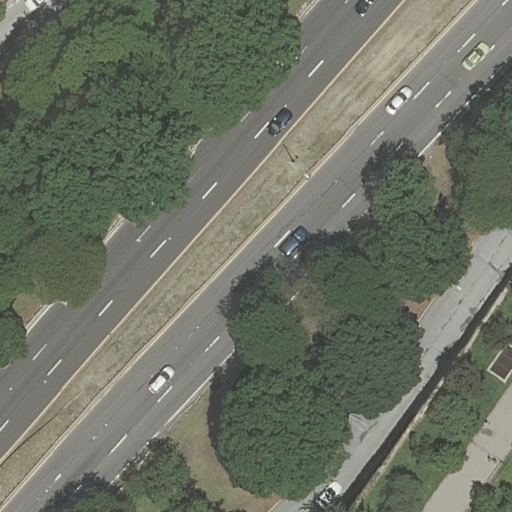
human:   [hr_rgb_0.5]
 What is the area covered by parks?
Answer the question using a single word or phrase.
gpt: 14251m2

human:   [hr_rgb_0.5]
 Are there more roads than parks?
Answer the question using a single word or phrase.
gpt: yes

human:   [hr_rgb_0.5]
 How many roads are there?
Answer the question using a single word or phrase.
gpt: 5

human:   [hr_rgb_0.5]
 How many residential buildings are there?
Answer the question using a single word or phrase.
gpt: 0

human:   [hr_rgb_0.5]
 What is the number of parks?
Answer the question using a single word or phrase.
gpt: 2

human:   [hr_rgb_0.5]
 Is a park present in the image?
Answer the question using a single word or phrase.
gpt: yes

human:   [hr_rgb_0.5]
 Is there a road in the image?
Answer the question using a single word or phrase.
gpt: yes

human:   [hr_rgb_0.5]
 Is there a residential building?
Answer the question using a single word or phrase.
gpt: no

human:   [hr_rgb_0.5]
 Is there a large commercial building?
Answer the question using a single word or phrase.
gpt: no

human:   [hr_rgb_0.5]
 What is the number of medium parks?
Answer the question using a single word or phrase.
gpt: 0

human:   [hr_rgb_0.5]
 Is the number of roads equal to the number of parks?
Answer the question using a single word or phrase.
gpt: no

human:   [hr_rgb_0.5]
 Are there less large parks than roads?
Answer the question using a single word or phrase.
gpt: yes

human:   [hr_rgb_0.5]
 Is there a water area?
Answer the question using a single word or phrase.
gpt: no

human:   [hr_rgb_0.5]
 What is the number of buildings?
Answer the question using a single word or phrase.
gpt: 0

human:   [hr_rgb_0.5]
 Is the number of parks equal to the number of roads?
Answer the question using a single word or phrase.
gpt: no

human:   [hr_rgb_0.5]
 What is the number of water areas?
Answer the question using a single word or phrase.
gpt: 0

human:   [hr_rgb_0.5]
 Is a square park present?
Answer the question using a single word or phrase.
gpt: no

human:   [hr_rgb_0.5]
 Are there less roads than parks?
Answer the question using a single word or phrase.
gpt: no

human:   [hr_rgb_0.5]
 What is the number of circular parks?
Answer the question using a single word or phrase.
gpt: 0

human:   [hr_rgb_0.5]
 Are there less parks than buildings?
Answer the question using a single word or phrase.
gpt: no

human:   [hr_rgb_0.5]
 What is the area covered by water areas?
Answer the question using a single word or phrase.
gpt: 0m2

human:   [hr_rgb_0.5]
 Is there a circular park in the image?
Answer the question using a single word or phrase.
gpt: no

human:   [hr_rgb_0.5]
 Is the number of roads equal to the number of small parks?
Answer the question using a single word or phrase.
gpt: no

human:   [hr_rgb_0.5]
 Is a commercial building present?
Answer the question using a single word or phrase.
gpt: no

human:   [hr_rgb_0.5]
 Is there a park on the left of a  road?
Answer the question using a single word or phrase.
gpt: no

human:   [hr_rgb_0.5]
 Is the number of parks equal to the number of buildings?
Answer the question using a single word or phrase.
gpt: no

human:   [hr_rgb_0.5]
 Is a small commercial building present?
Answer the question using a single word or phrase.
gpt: no

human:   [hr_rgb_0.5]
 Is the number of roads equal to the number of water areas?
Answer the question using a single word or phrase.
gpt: no

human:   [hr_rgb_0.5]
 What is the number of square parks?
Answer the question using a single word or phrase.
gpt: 0

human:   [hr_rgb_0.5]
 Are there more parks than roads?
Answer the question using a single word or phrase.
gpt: no

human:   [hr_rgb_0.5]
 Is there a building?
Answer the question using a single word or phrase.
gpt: no

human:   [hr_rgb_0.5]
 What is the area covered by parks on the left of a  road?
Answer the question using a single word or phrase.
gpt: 0m2

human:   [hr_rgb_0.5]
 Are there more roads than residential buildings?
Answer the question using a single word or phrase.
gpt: yes

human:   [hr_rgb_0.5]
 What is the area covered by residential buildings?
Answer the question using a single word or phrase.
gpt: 0m2

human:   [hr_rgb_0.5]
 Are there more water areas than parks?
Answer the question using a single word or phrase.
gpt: no

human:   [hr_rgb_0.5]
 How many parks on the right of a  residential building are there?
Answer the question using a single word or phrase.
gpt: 0

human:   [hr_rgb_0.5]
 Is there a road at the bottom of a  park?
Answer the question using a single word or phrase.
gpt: yes

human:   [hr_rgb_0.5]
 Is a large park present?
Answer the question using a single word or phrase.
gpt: yes

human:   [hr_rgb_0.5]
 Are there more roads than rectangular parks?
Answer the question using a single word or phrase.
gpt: yes

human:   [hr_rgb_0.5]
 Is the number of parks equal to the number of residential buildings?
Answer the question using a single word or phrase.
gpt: no

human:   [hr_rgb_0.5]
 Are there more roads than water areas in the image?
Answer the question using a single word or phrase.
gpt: yes

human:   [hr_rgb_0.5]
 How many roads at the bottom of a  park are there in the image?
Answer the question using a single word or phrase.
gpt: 5

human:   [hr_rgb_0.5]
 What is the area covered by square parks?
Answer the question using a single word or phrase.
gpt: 0m2

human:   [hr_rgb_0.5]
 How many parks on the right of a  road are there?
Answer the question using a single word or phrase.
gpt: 2

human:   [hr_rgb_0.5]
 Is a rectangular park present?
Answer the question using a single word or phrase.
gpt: yes

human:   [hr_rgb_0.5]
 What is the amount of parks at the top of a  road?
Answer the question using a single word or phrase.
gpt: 1

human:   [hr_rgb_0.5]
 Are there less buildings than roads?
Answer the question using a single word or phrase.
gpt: yes

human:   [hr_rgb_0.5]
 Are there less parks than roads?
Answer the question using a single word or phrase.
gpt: yes

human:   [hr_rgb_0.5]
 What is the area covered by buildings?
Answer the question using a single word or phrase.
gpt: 0m2

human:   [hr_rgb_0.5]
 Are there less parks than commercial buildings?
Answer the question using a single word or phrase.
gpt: no

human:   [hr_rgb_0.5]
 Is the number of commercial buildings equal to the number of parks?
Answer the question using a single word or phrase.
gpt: no

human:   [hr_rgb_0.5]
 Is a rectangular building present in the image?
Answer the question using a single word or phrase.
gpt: no

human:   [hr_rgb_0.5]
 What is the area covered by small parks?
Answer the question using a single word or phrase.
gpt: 0m2

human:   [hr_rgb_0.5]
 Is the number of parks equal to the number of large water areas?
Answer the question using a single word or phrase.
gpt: no

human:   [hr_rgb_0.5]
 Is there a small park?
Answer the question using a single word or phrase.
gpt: no

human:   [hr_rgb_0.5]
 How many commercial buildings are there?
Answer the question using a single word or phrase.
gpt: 0

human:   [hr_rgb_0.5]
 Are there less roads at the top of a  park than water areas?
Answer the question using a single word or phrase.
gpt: no

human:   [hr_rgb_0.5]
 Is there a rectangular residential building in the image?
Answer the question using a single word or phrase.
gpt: no

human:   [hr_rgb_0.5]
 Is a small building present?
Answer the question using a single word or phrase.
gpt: no

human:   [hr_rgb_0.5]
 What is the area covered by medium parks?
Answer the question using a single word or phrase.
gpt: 0m2

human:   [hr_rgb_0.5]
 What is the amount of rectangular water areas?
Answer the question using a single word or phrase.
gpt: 0

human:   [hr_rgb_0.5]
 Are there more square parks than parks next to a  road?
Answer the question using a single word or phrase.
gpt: no

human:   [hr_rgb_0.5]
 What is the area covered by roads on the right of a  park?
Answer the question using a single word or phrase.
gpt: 0m2

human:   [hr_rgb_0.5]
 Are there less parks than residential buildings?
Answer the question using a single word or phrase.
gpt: no